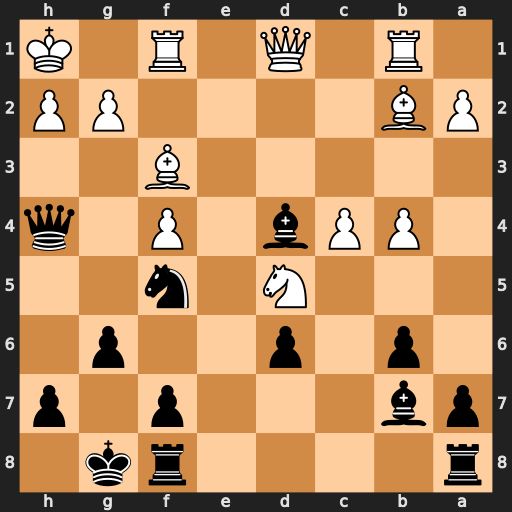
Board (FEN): r4rk1/pb3p1p/1p1p2p1/3N1n2/1PPb1P1q/5B2/PB4PP/1R1Q1R1K
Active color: b
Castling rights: -
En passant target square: -
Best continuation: Ng3#